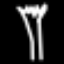
Label: fork